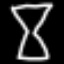
Label: hourglass